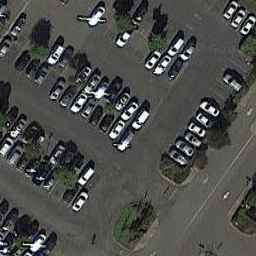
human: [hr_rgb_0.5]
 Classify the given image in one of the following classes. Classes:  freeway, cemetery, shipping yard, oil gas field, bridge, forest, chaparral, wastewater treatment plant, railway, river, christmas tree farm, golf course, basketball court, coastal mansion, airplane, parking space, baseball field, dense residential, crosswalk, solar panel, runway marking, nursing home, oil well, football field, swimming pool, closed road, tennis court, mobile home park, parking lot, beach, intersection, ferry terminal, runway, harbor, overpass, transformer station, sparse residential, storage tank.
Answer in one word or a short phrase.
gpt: parking lot